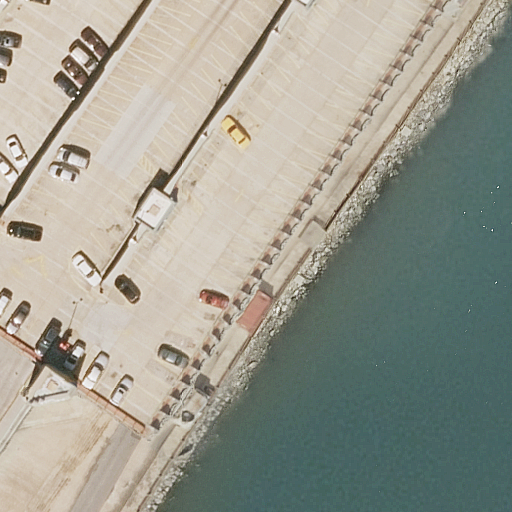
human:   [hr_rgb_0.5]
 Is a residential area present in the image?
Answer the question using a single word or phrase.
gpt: yes

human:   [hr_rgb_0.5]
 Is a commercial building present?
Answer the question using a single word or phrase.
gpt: no

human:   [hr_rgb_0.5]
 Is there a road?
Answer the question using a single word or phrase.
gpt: yes

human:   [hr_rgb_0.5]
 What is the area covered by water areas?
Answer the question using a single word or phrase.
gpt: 3910m2

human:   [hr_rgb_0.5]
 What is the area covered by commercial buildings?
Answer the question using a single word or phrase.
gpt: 0m2

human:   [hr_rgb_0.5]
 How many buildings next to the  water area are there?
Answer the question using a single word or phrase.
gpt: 2

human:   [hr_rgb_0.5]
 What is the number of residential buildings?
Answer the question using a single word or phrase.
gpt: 1

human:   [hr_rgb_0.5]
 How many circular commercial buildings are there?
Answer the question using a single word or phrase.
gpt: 0

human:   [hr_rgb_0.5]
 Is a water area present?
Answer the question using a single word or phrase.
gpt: yes

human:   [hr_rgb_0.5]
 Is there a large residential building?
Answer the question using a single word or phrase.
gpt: yes

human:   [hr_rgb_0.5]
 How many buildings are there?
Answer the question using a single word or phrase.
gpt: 2

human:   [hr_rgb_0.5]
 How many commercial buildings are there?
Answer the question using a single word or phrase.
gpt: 0

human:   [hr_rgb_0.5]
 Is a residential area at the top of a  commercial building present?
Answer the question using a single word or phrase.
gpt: no

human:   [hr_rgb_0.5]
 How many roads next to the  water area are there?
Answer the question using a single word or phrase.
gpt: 6

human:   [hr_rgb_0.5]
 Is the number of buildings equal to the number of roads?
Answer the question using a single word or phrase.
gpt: no

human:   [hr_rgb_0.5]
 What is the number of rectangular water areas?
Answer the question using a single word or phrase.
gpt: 1

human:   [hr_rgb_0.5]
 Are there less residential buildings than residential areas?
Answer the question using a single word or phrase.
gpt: no

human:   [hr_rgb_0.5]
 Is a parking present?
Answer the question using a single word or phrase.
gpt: yes

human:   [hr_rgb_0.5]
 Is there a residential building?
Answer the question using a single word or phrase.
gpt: yes

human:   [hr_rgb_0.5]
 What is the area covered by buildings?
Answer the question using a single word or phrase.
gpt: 1779m2

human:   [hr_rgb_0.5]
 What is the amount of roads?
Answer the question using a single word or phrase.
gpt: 6

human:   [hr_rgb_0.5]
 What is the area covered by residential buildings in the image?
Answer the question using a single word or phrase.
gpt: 1669m2

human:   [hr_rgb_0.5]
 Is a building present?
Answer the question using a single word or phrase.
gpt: yes

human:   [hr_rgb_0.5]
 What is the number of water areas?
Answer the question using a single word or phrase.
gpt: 1

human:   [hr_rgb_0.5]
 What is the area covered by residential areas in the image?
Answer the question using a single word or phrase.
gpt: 6655m2

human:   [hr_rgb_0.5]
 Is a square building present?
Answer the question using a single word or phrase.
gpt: no

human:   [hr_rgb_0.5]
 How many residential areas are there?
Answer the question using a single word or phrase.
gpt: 1

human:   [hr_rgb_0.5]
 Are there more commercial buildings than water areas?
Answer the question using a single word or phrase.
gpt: no

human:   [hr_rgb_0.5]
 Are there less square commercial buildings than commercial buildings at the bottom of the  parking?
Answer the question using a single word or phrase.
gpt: no

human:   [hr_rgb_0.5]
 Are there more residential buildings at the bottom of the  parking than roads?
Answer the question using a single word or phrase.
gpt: no

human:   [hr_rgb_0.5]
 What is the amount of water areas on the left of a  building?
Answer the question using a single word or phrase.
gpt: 0

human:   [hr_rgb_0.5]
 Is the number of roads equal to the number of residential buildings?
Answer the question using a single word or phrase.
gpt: no

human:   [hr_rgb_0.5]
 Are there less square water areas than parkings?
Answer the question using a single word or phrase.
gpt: yes

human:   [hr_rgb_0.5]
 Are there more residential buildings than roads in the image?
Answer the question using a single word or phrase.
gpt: no

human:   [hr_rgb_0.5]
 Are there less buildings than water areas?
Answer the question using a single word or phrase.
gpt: no

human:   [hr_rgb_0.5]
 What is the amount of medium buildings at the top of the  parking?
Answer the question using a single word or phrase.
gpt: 0

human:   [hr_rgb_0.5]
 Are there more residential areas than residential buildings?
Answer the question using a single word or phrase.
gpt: no

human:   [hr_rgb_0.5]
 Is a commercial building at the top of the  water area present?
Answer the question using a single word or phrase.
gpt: no

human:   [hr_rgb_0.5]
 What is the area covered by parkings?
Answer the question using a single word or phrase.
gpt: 1669m2

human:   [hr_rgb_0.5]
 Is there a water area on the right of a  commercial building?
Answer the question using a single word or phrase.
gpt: no

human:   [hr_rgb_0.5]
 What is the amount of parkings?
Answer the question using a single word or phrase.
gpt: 1

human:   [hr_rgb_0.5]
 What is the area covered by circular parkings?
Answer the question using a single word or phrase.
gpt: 0m2

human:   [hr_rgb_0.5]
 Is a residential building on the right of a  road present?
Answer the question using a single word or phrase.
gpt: yes

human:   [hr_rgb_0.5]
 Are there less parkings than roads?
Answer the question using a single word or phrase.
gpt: yes

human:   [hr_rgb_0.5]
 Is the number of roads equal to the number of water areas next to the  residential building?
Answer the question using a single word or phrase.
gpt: no

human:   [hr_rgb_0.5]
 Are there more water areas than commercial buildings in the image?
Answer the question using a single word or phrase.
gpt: yes

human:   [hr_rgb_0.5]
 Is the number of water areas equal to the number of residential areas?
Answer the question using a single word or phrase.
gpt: yes

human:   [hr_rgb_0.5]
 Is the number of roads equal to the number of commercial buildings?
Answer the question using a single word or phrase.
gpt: no

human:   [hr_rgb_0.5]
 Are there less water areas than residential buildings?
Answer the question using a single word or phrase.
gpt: no

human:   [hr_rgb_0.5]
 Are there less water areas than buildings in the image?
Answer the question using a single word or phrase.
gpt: yes

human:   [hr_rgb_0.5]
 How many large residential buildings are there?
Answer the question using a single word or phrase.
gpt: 1

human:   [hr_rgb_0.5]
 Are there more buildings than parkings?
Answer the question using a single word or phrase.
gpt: yes

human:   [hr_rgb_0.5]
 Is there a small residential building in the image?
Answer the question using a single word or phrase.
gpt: no

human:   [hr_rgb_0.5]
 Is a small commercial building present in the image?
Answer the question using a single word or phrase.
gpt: no

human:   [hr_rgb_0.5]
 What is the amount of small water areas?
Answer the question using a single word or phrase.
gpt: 0

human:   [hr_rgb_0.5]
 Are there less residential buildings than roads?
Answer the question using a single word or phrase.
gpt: yes

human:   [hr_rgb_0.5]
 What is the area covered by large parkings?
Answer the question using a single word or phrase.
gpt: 1669m2

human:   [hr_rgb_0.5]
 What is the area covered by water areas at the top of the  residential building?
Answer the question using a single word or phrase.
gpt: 0m2

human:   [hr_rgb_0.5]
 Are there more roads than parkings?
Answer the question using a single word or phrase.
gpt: yes

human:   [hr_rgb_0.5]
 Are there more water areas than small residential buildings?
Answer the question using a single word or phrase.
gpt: yes

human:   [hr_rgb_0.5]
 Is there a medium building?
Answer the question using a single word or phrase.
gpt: yes

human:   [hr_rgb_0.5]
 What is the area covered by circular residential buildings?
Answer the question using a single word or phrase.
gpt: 0m2

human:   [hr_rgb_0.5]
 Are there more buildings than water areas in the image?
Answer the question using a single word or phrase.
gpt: yes

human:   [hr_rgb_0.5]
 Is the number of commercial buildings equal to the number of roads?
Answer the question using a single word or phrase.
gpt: no